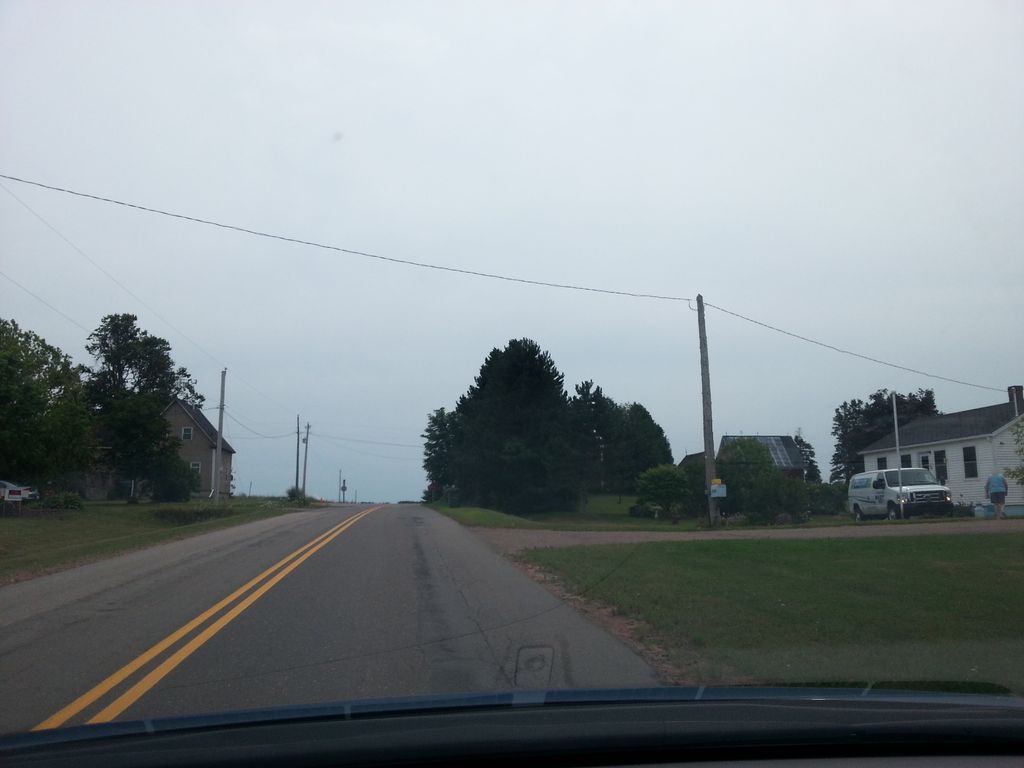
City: charlottetown